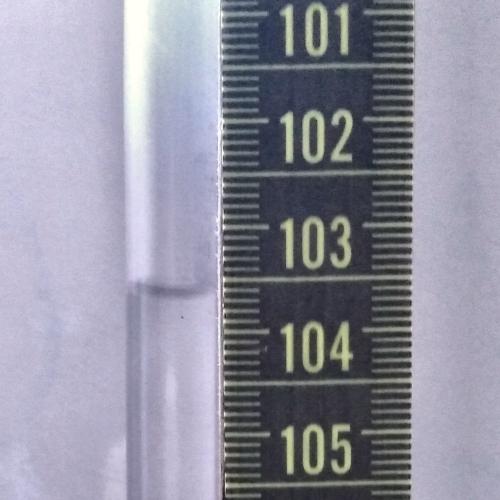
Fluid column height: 103.6 cm